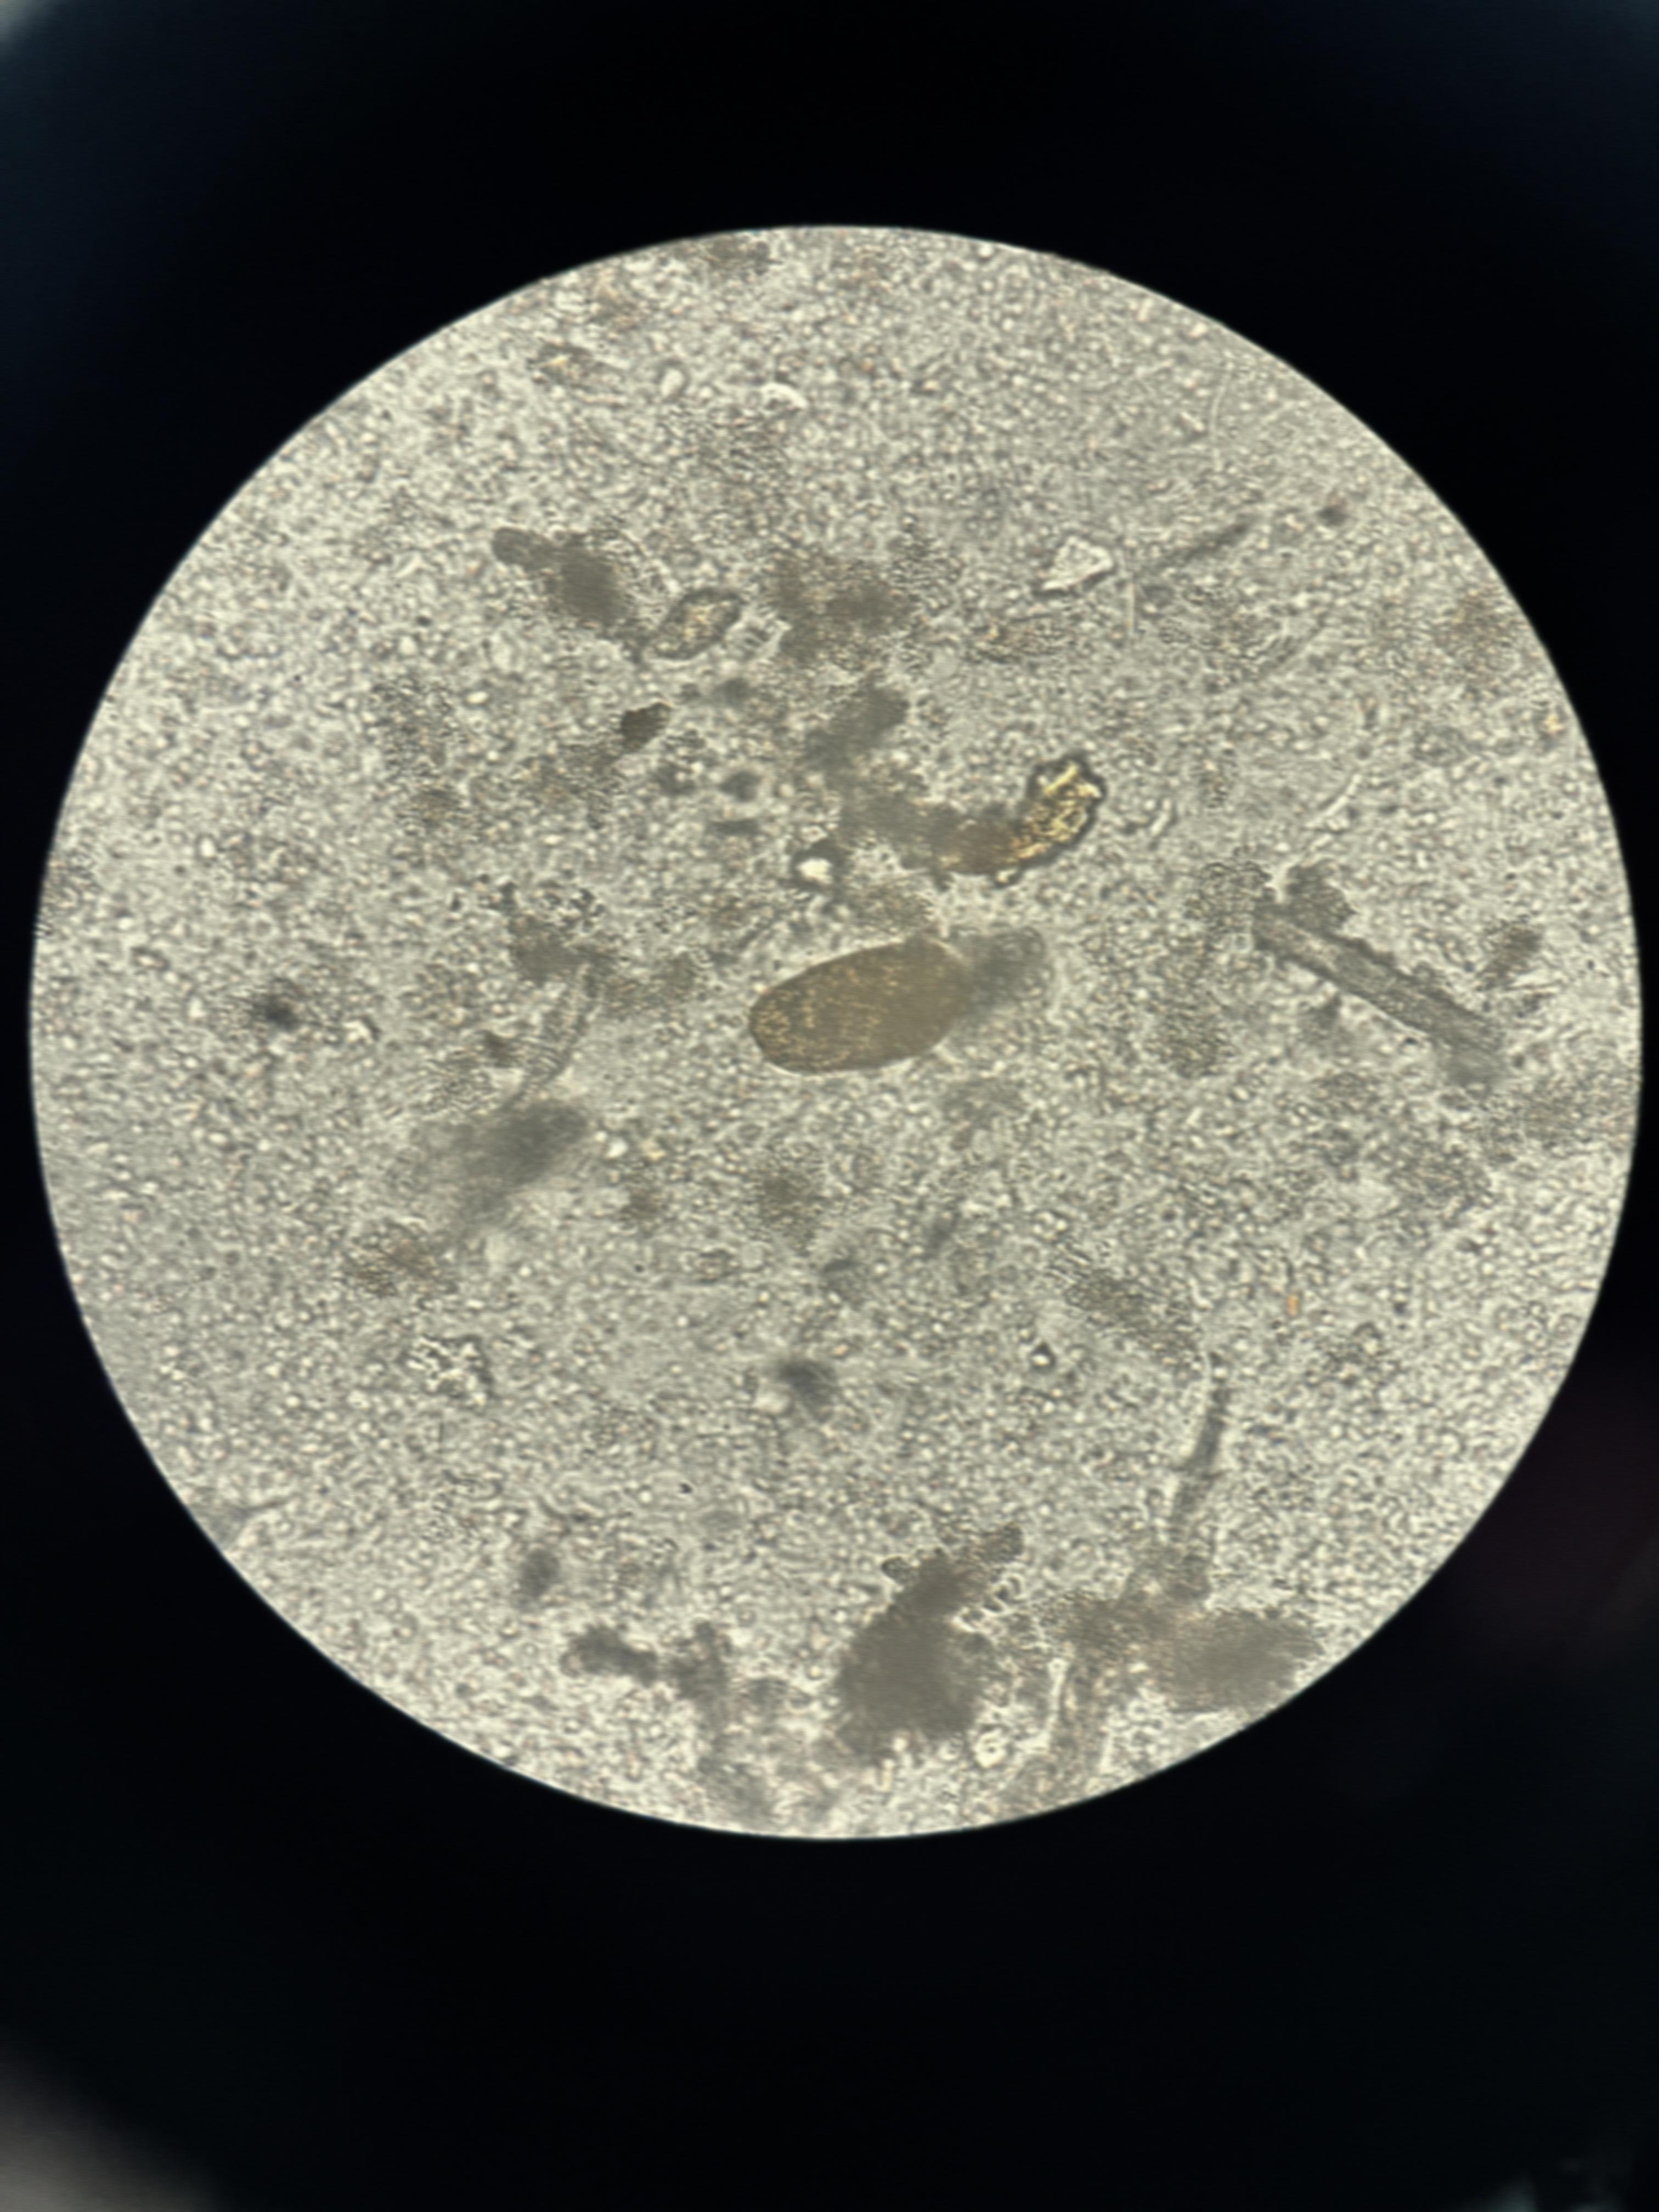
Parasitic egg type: Paragonimus spp